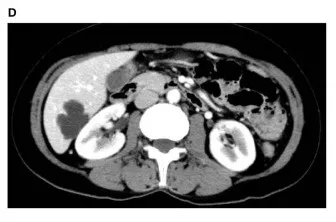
(D) The portal phase of enhanced CT scans.
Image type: radiology (ct)